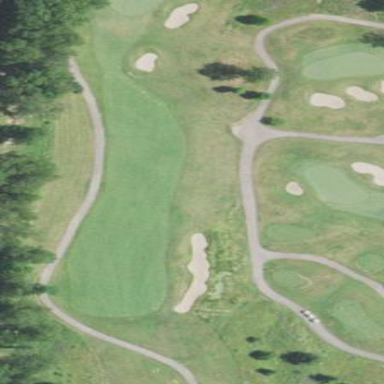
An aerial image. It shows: Golf fairway covered with lush grass.